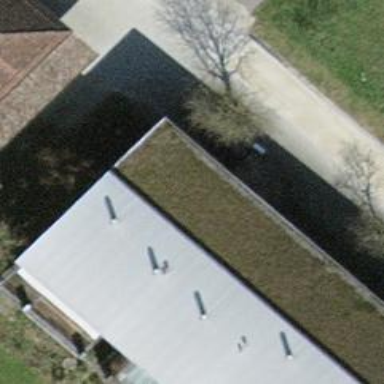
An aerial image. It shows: Building with flat roof.